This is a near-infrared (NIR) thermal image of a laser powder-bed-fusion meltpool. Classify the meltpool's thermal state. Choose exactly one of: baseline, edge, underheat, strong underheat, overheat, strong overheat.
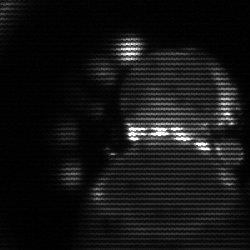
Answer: baseline